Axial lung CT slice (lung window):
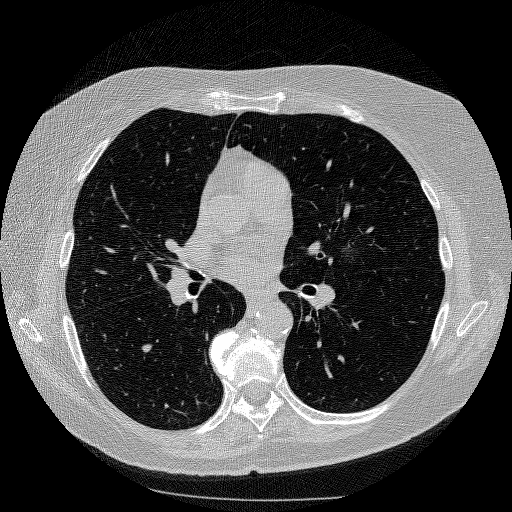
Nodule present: yes
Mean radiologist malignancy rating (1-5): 3.5